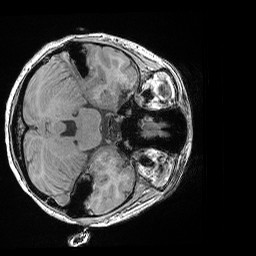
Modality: T1w
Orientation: axial
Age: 24
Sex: female
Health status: healthy
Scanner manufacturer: siemens
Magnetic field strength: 3 T
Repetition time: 0.02 s
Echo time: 0.00492 s